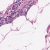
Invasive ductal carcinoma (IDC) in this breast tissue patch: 1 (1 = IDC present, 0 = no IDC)